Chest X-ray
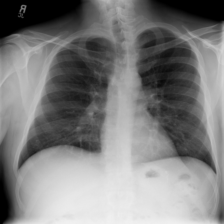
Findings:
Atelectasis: negative
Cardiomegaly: negative
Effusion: negative
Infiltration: negative
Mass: negative
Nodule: negative
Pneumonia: negative
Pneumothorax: negative
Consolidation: negative
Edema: negative
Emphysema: negative
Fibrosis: negative
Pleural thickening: negative
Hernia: negative